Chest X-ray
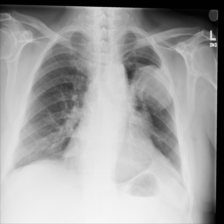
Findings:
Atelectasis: positive
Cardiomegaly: negative
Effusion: negative
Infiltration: negative
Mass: positive
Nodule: negative
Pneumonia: negative
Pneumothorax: negative
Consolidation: negative
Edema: negative
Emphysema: negative
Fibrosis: negative
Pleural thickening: negative
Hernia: negative